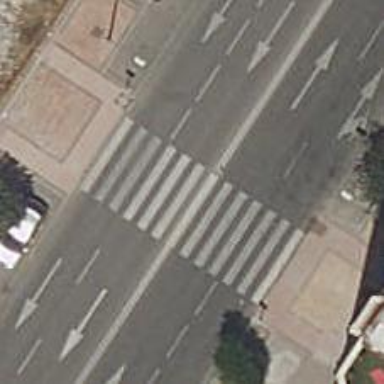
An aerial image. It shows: Uncontrolled zebra crossing on the road.